Aerial crown-view tile of a tropical tree (Barro Colorado Island, Panama), acquired 20250414:
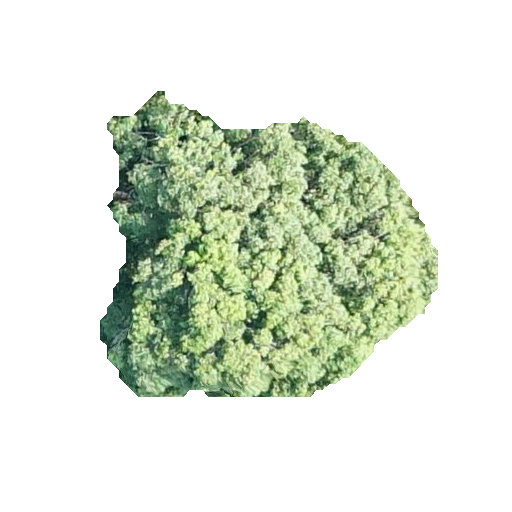
Species: Aspidosperma desmanthum
GBIF accepted scientific name: Aspidosperma desmanthum
Crown area: 113.415 m²